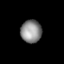
Tissue: lung
Cell type: Endothelial cells
Senescence score: 0.5399
Nuclear area (px): 463
Mean DAPI intensity: 139.49